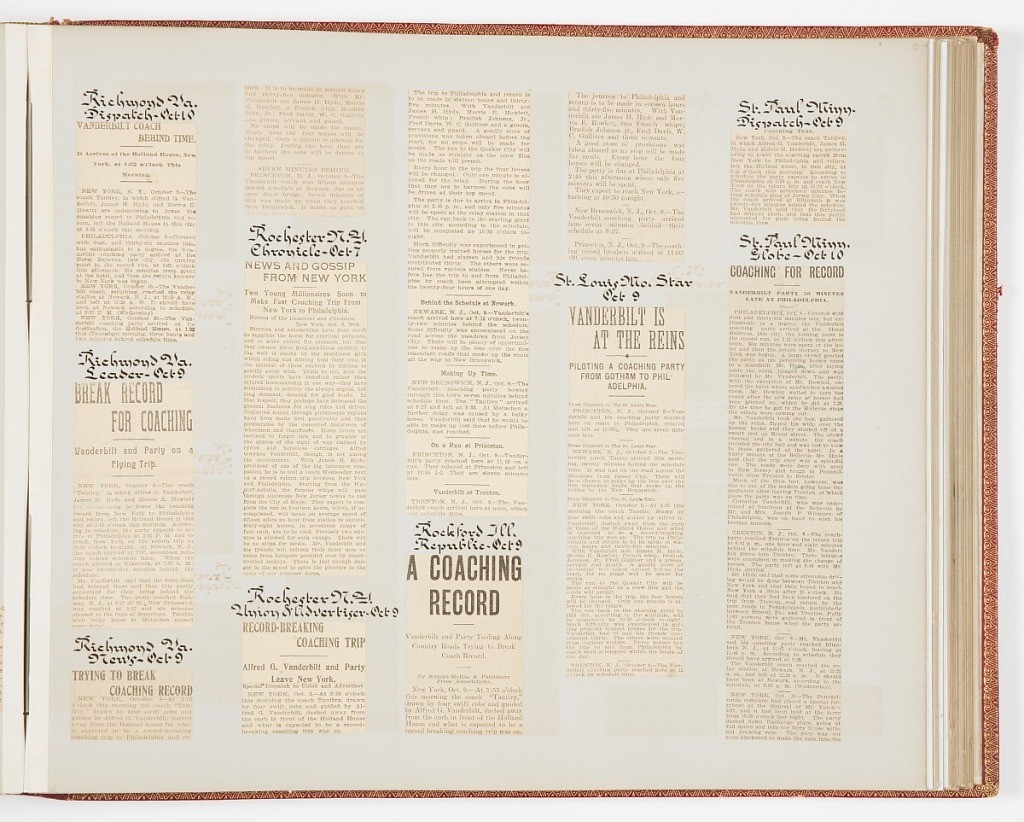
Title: Commemorative Scrapbook Documenting the 1901 Record Breaking Coach Race from New York City to Philadelphia and Back Again
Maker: James Hazen Hyde, American, 1876 - 1959
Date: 1901
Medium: Newspaper and magazine clippings mounted on heavy wove paper, annotated in pen and ink, bound in red leather with gilded lettering
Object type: Album Page
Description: Album of newspaper clippings describing the coach trip from New York to Philadelphia and return. The drivers were James H. Hyde and Alfred Vanderbilt.